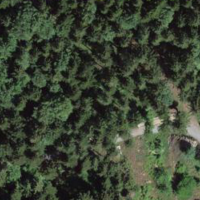
EUNIS habitat code: 43
Species observed at this site:
Petasites albus